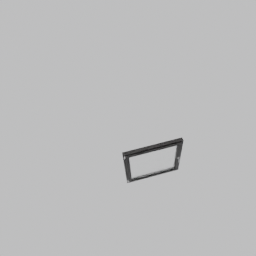
Label: architecture